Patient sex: M
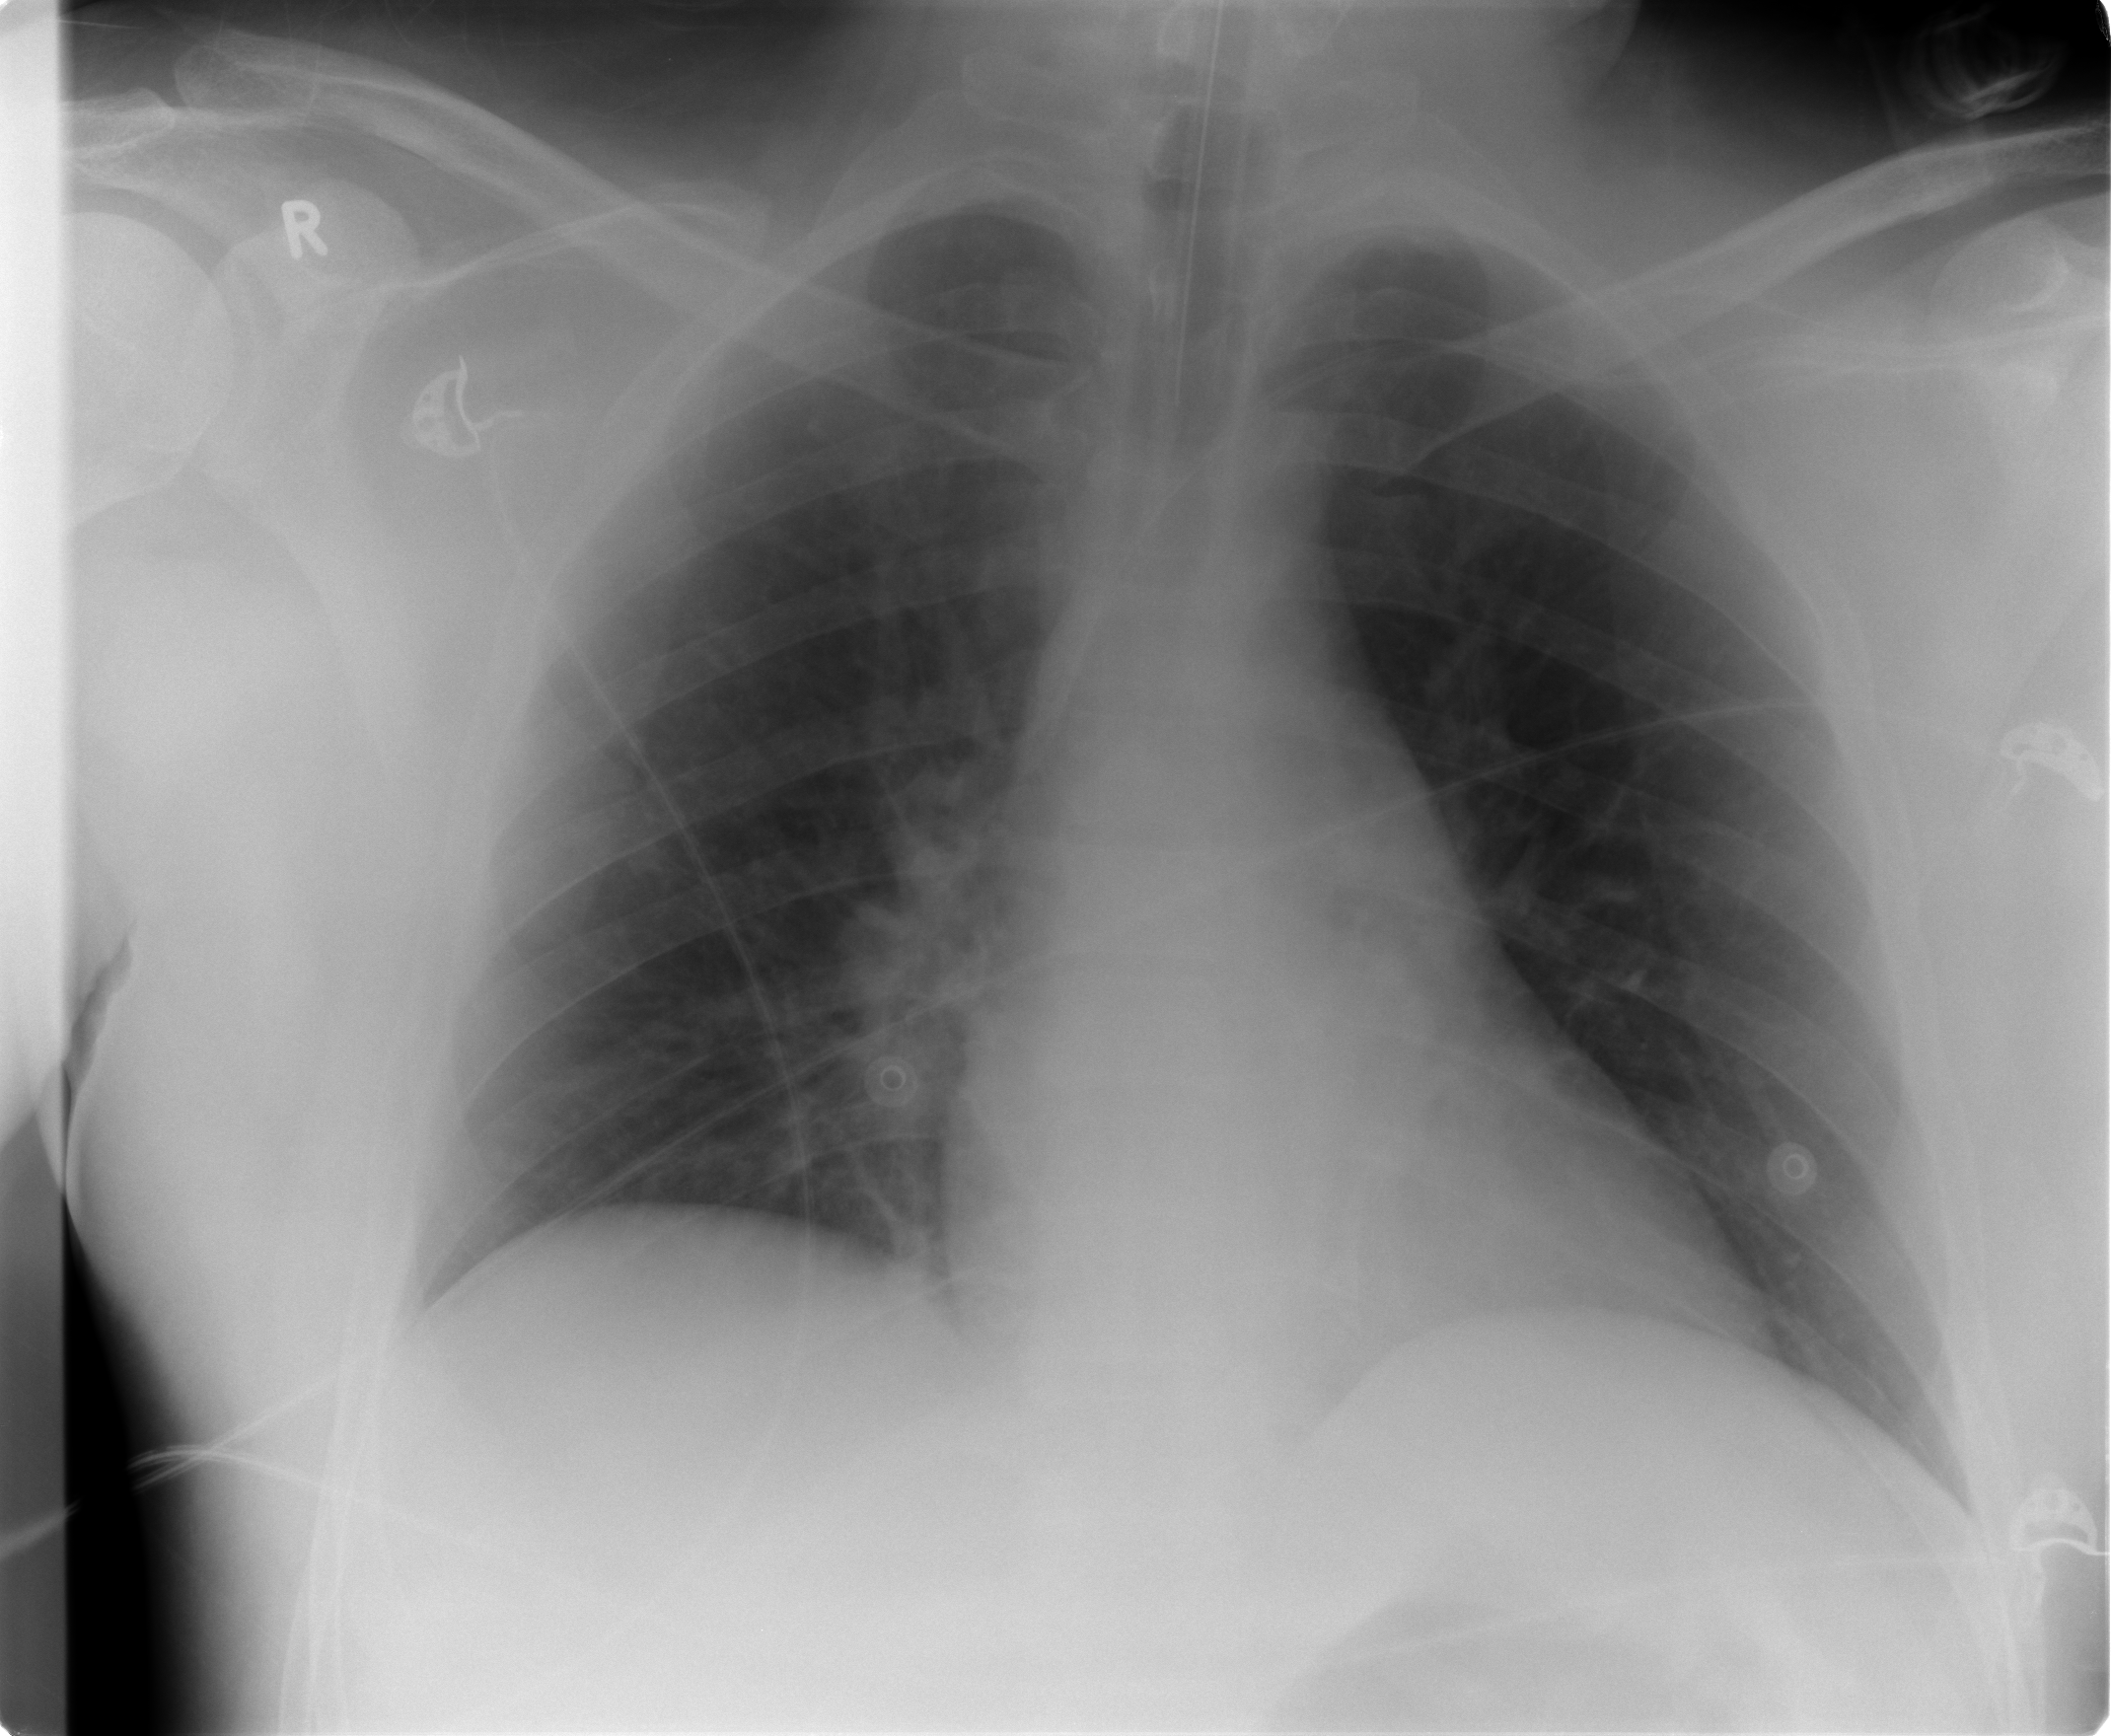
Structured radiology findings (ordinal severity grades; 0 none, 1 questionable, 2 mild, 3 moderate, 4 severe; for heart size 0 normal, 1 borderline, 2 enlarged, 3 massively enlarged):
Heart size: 0
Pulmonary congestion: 0
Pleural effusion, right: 0
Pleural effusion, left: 0
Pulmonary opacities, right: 0
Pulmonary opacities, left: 0
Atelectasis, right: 1
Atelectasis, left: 0